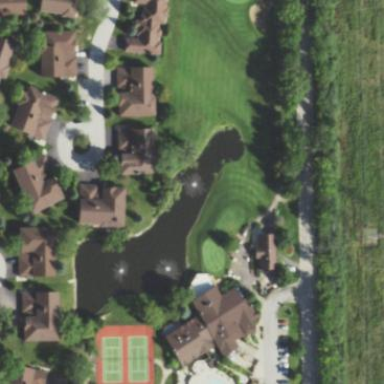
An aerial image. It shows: Water hazard on golf course. The hazard is natural water feature.